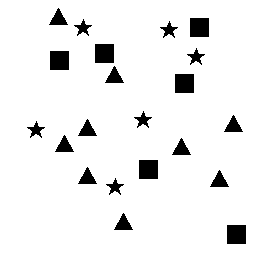
Squares: 6
Triangles: 9
Stars: 6
Total shapes: 21